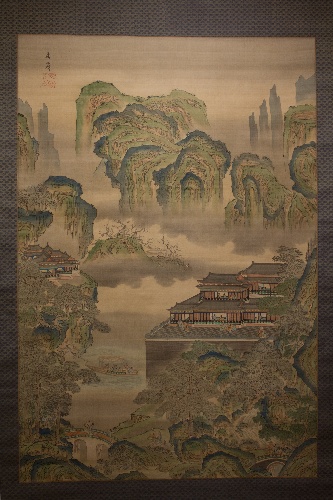
Artist: Tani Bunchō
Artist bio: Japanese, 1763–1840
Date: early 19th century
Object type: Hanging scroll
Classification: Paintings
Medium: Hanging scroll; ink and color on silk
Culture: Japan
Period: Edo period (1615–1868)
Dimensions: 64 15/16 × 44 3/4 in. (165 × 113.6 cm)
Overall with mounting: 94 5/16 × 50 3/4 in. (239.6 × 128.9 cm)
Overall with knobs: 94 5/16 × 55 1/4 in. (239.6 × 140.3 cm)
Department: Asian Art
Credit line: Gift of Mr. and Mrs. Theodore R. Conant, 1977
Accession year: 1977
Repository: Metropolitan Museum of Art, New York, NY
Tags: Palaces|Landscapes|Boats